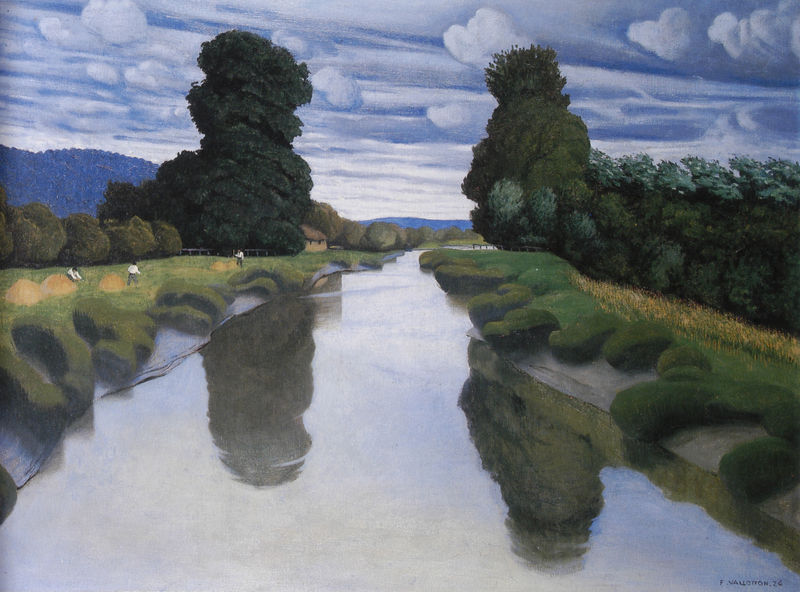
Titel: La Risle près Berville, Die Risle bei Berville
Künstler: Félix Vallotton
Standort: Winterthur
Institution: Stiftung für Kunst, Kultur und Geschichte
Schlagwörter: baum, berg, blau, dunkel, gemälde, himmel, schatten, wasser, weiß, wolken, bäume, fluss, gelb, grün, himmerl, landschaft, menschen, ufer, bewegung, blumen, fenster, grau, hell, hintergrund, licht, männer, ölbild, dach, gras, haus, weg, wiese, wolke, zaun, flächig, malerei, stein, bild, signatur, öl, bach, feld, felder, horizont, horizontlinie, hügel, pappeln, spiegelung, wind, brücke, busch, büsche, gebüsch, gewässer, kanal, wiesen, wald, anhöhe, arbeit, bauern, klar, ruhig, moderne, acker, ernte, feldarbeit, getreide, heu, heuernte, berge, rand, arbeiter, stille, mündung, strom, holzsteg, steg, symmetrie, glatt, still, grass, tor, parallel, baumtor, befestigt, feldarbeiter, flussgestade, flusslandschaft, grasmuster, heuhaufen, idyllisch, knechte, moos, nach 1900, pfalzen, steinufer, wolkenzug, wälder, zentralperspektive, auen, ernten, spiegelund, magritte, gaugain, geächlich, syrealismus